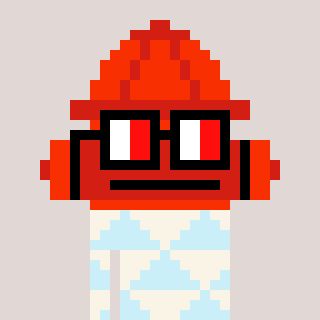
a pixel art character with square glasses with black frames and red eyes, a fire hydrant-shaped head and a cold-colored body on a warm background